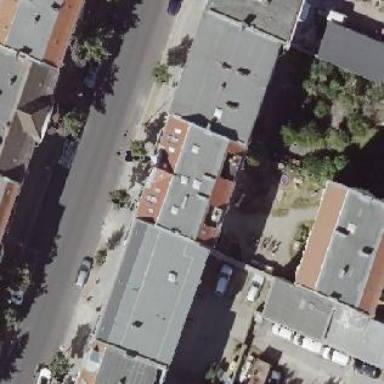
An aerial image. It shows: Building with apartments featuring unique double saltbox roof shape.